Question: I want to derive 'TimeCondition' entity from 'Condition' entity, so I created this model (with abstract 'Condition'):

but on validation, it says:
> Error 3 Error 159: EntityType 'SHomeModel.Store.TimeCondition' has no key defined. Define the key for this EntityType. E:\proj\SmartHome.edmx 126
How can I define 'TimeCondition''s key to be 'Condition''s 'Id' ?
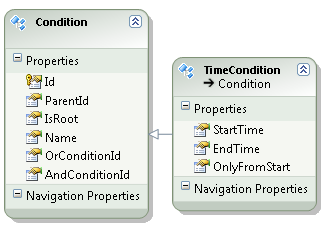
Answer: Note that your table in database should have primary key but in EDMX file you should remove it from your child entity to let it to use parent's key!
<URL>